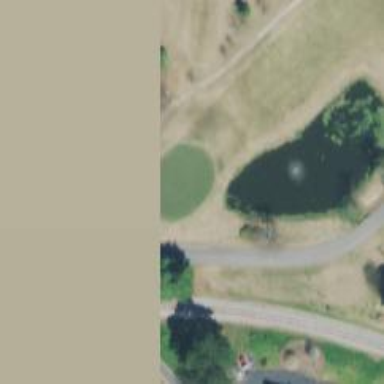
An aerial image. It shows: View of golf hole.